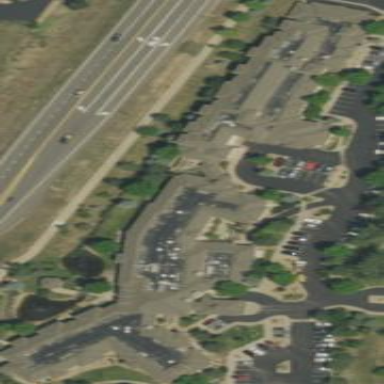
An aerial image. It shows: Nursing home building.